Question: I'm building a form using Laravel 4 and Twitter Bootstrap 3 and I want to error messages to appear next to the field. This is the solution that I came up with but it ends up being 15 lines of code per field.
'''
@section('content')
<div class="container">
<h1>Edit User</h1>
{{ Form::model($user, array('route' => array('users.update', $user->id), 'method' => 'PUT', 'class' => 'form-horizontal')) }}
{{-- First Name field --}}
{{-- Start a form group. If there any errors, then highlight the field red. --}}
<div class="form-group {{ $errors->has('first_name') ? 'has-error' : '' }}">
{{-- Display the label and the field. --}}
{{ Form::label('first_name', 'First Name', array('class' => 'col-sm-2 control-label')) }}
<div class="col-sm-5">
{{ Form::text('first_name', NULL, array('class' => 'form-control', 'placeholder' => 'First Name')) }}
</div>
{{-- If there is an error, display any messages to the right of the field with a warning icon. --}}
@if($errors->has('first_name'))
<div class="col-sm-5">
@foreach ($errors->get('first_name') as $message)
<span class="help-block">
<span class="glyphicon glyphicon-warning-sign"></span>
{{ $message }}
</span>
@endforeach
</div>
@endif
</div>
{{-- Form buttons --}}
<div class="form-group">
{{-- Line up the buttons with the right edge of the fields. --}}
<div class="col-sm-offset-2 col-sm-5">
<div class="pull-right">
{{-- Cancel button takes user back to profile page. --}}
{{ HTML::linkRoute('users.show', 'Cancel', array($user->id), array('class' => 'btn btn-default')) }}
{{ Form::submit('Submit', array('class' => 'btn btn-primary')) }}
</div>
</div>
</div>
{{ Form::close() }}
</div>
@stop
'''
This is how it appears:

I'm just starting out with both Laravel and Bootstap. I used <URL> to apply the formatting.
Should I be using client-side validation or would this be considered an acceptable implementation of Laravel 4 and Bootstrap?
Thanks!
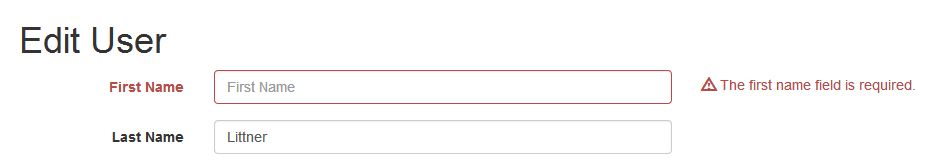
Answer: This may not be the coolest way to do this but I think it's pretty slick.
Laravel has a feature called 'Form::macro' that allows you to sort of make reusable code snippets. You can define a macro all kinds of places but I just slapped mine in my 'routes.php' file to get this going real quick.
'''
Form::macro('errorMsg', function($field, $errors){
if($errors->has($field)){
$msg = $errors->first($field);
return "<span class="error">$msg</span>";
}
return '';
});
'''
Then to use in a form, pass the macro your error messages:
'''
{{ Form::label('first_name', 'First Name:') }}
{{ Form::text('first_name') }}
{{ Form::errorMsg('first_name', $errors) }}
{{-- where $errors is your Illuminate\Support\MessageBag object --}}
'''
To get even more tech, you can use 'Form::objects' in a 'Form::macro' like so:
'''
Form::macro('textError', function($field, $label, $errors){
$label_html = Form::label($field, $label);
$text_html = Form::text($field);
$msg_html = '';
if($errors->has($field)){
$msg_html.= '<span class="error">';
$msg_html.= $errors->first($field);
$msg_html.= '</span>';
}
return $label_html.$text_html.$msg_html;
});
'''
Then you're at '1' line per input:
'''
{{ Form::textError('first_name', 'First Name:', $errors) }}
'''
You'd need to make other macros for password, textarea, etc. (which is why I just use the first example; it's only a couple more lines of code per input and serves all input types.)
If you wanted to style your input on error, eg. a red border, you'd probably want the second example then wrap it in your 'div.form-group' or whatevers. Anyway, options out the wazoo.
UPDATE: An even slicker way to get errors in macros is to access them via 'Session::get('errors');' like so:
'''
Form::macro('errorMsg', function($field){//yay! we don't have to pass $errors anymore
$errors = Session::get('errors');
if($errors && $errors->has($field)){//make sure $errors is not null
$msg = $errors->first($field);
return "<span class="error">$msg</span>";
}
return '';
});
'''